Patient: sex M, age 62
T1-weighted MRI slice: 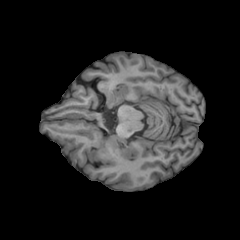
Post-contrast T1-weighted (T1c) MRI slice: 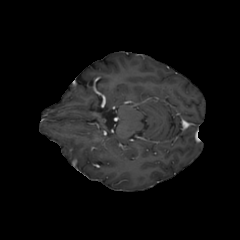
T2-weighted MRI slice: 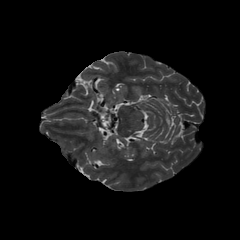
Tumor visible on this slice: no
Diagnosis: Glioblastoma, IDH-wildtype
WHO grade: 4